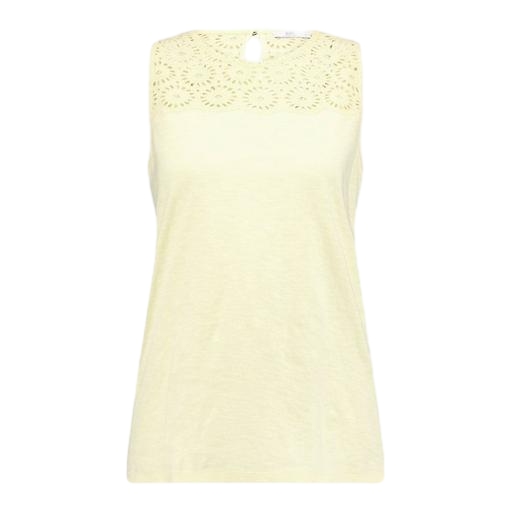
light yellow tank top, sleeveless top lace, lace-yoke t-shirt, white background